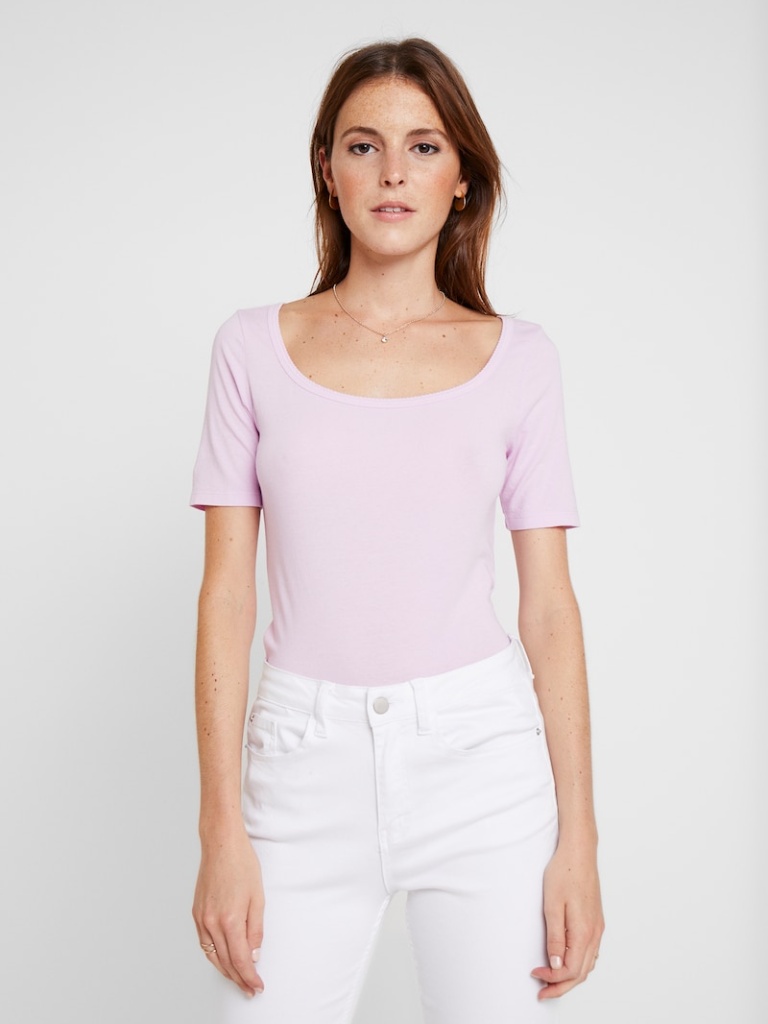
cotton tight short sleeve hip length Fully Tucked in scoop t-shirt